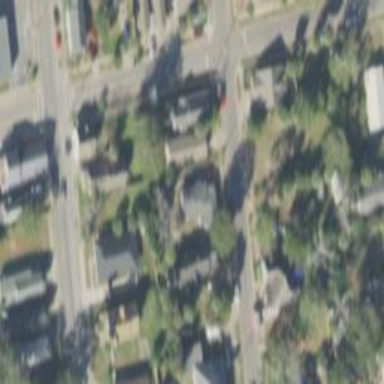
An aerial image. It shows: Residential area composed of single-family homes.